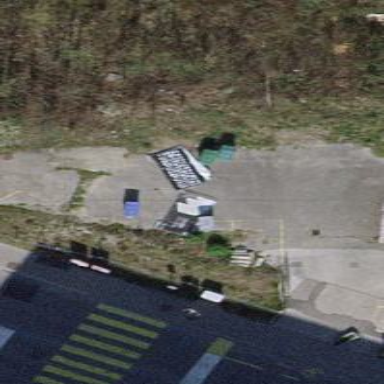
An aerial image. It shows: Taxi stand.